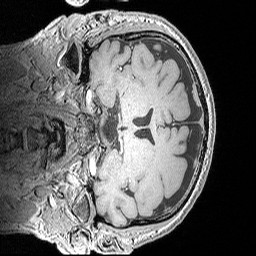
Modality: MP2RAGE
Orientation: coronal
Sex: male
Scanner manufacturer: siemens
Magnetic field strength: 3 T
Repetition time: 5 s
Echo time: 0.00292 s